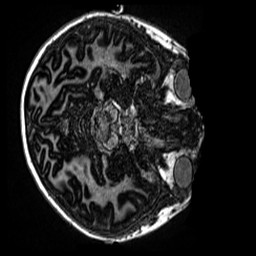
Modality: MP2RAGE
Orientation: axial
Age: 10
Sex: female
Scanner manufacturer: siemens
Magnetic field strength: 3 T
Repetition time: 4 s
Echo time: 0.00299 s